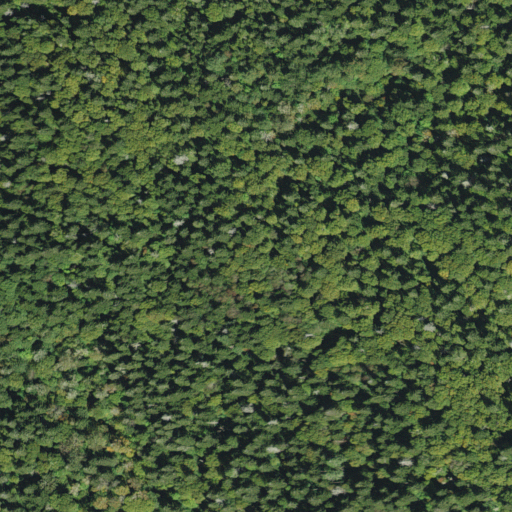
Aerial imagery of ridge(s) in North Carolina named Highland Ridge containing evergreen forest, mixed forest, and deciduous forest